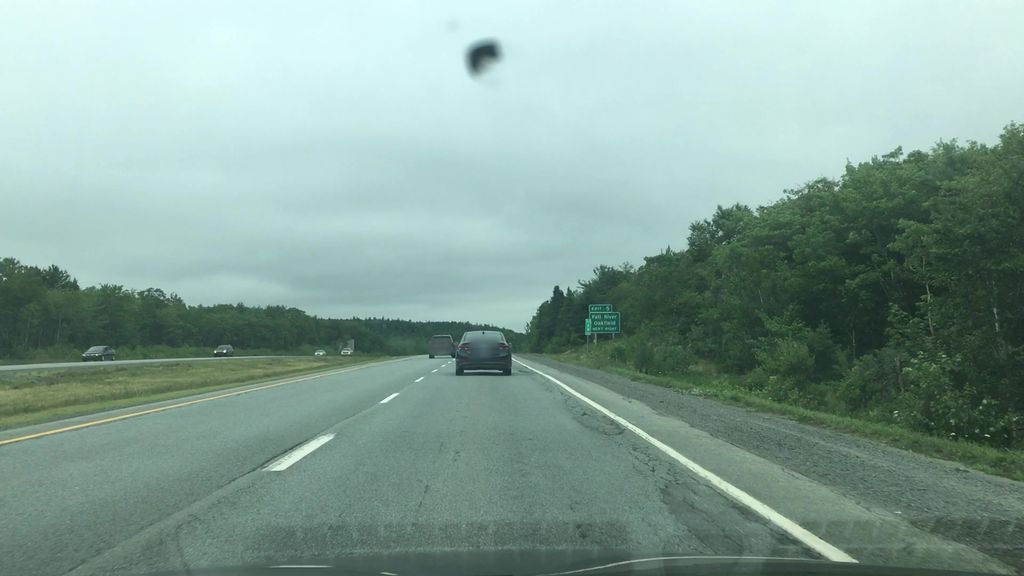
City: halifax